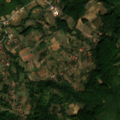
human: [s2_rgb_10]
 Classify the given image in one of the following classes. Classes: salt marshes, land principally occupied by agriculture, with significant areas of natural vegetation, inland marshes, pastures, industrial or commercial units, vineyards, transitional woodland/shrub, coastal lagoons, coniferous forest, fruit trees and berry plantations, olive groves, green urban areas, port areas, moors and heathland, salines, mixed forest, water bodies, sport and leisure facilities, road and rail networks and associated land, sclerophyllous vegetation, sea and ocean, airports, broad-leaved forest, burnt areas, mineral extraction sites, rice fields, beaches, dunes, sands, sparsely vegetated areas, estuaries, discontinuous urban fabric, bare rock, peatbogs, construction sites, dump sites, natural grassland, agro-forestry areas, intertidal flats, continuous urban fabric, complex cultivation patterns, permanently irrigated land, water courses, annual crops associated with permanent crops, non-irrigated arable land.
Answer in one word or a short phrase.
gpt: land principally occupied by agriculture, with significant areas of natural vegetation, broad-leaved forest, transitional woodland/shrub